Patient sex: F
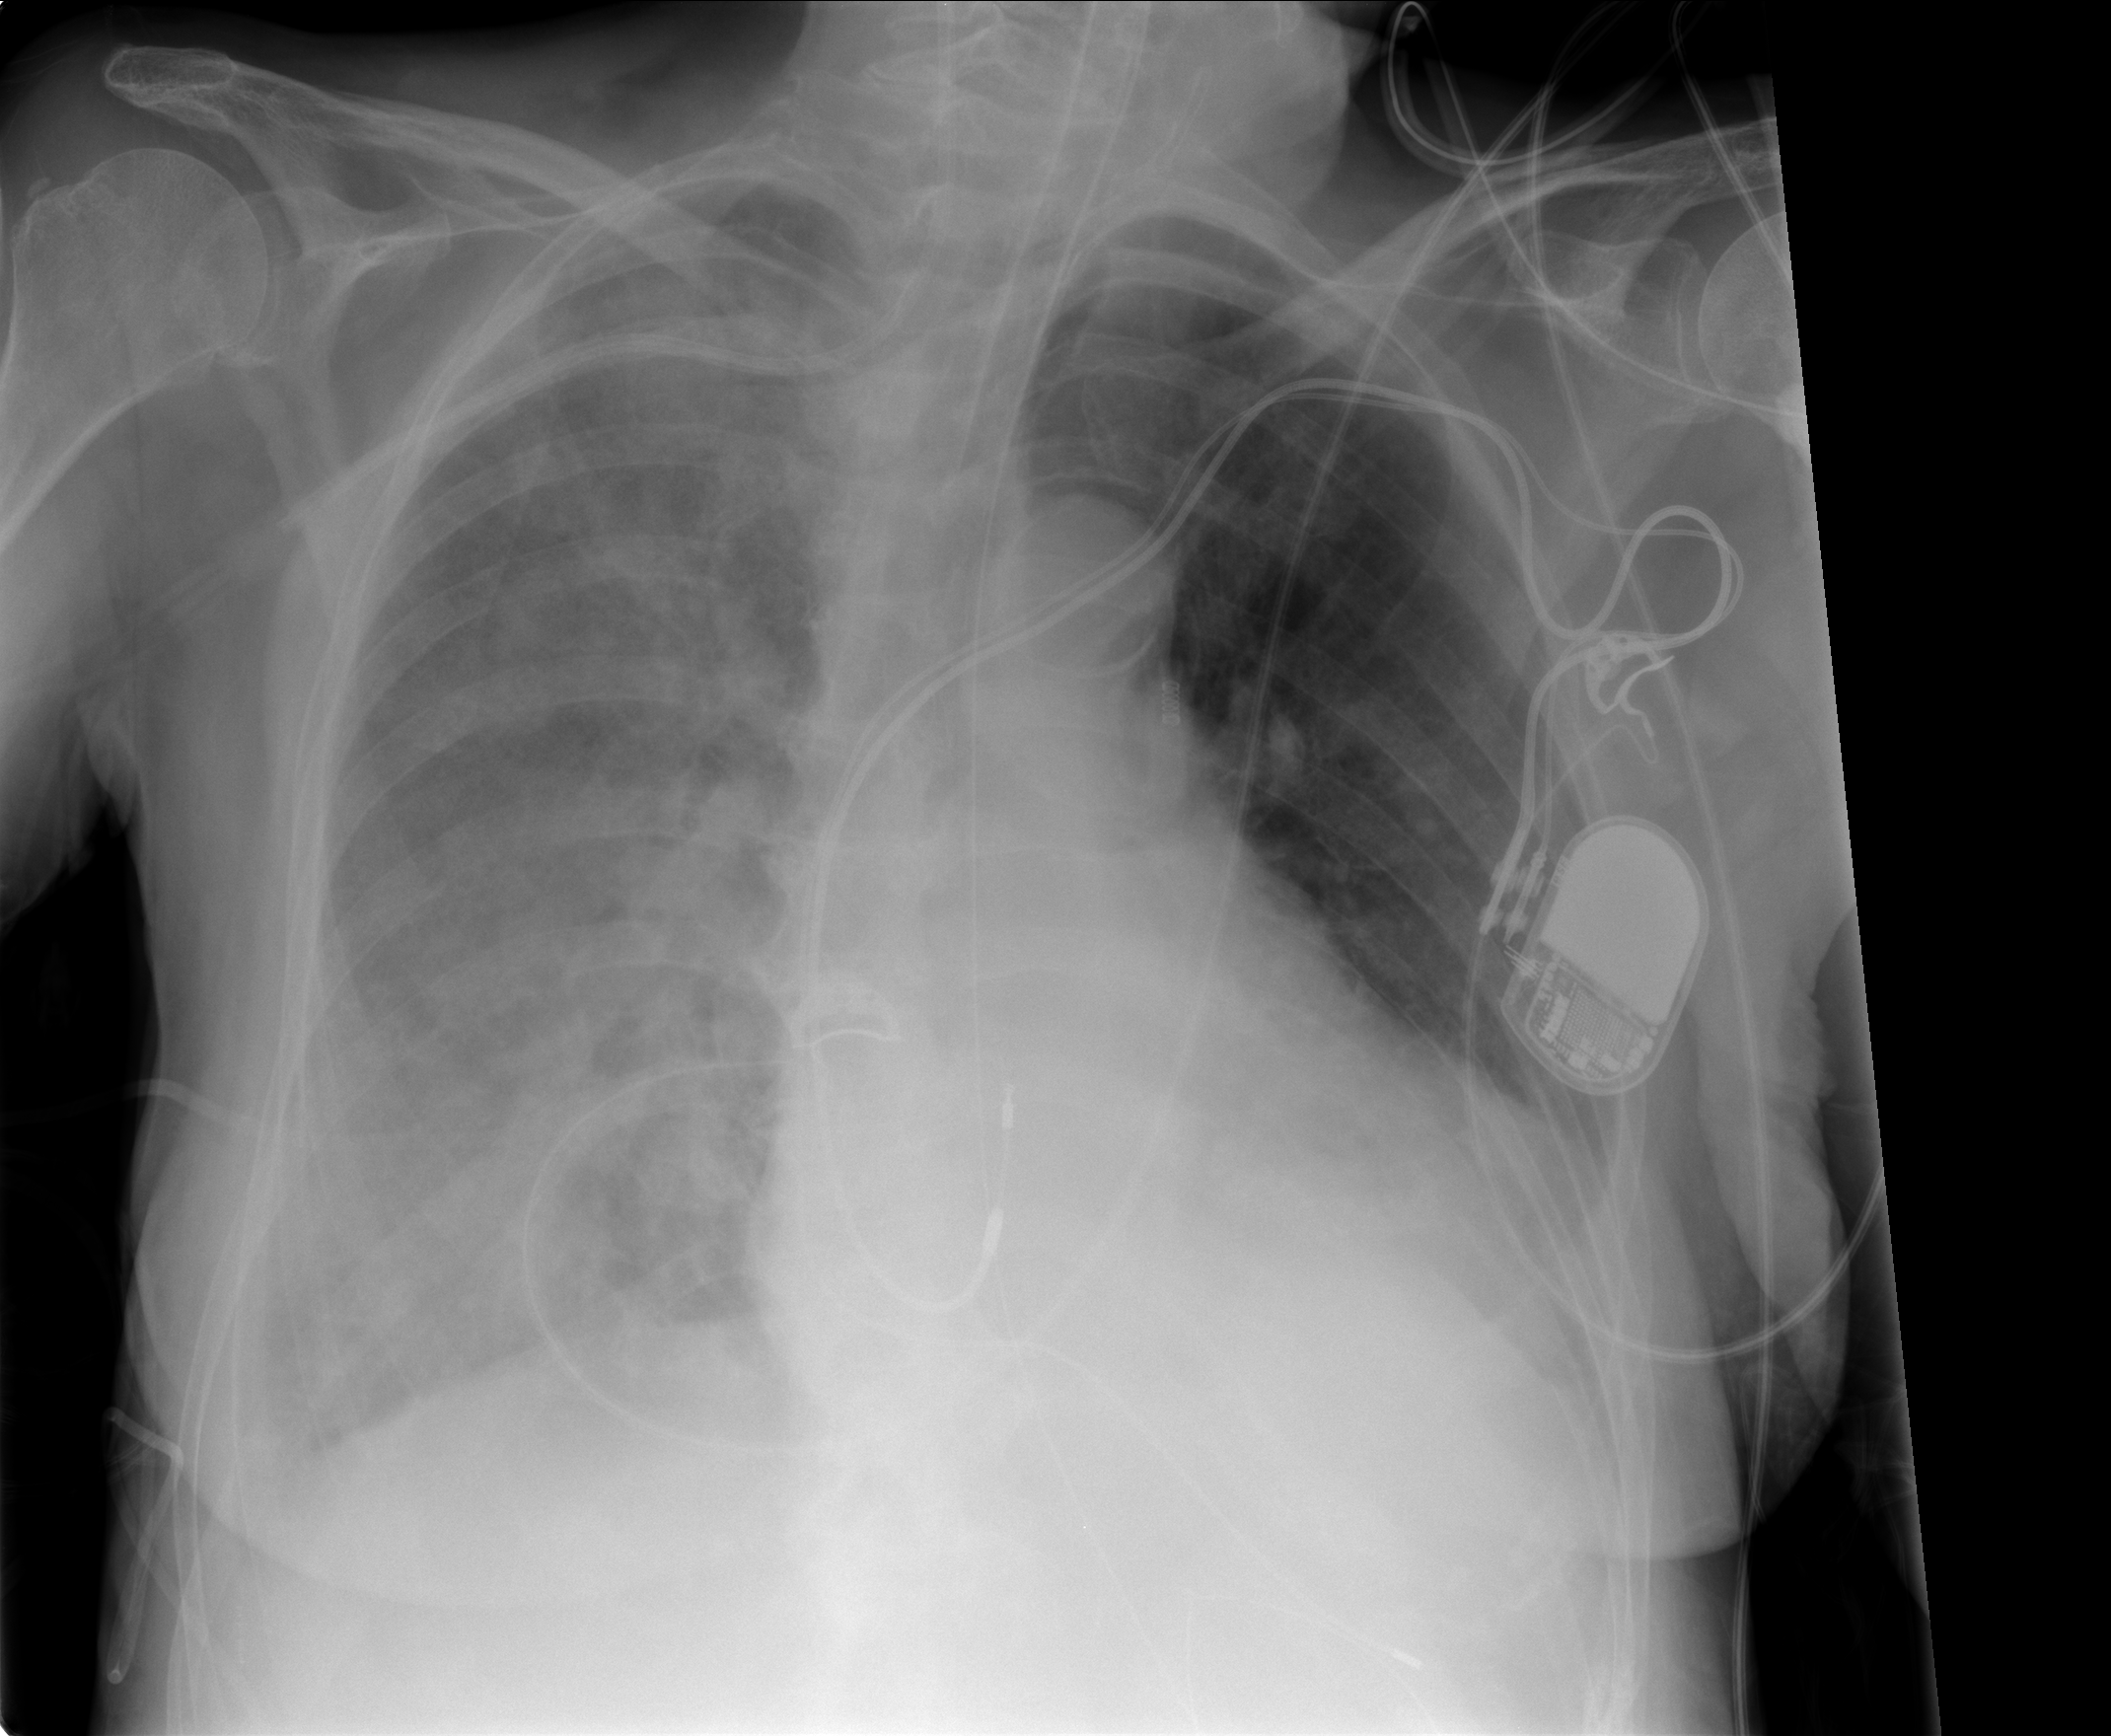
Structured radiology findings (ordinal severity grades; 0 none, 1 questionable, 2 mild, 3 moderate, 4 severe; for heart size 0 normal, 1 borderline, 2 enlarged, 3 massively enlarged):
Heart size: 1
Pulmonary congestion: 2
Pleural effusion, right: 2
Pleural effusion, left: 0
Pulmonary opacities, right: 4
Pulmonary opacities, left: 0
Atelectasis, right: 3
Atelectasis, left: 2